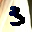
Label: 3